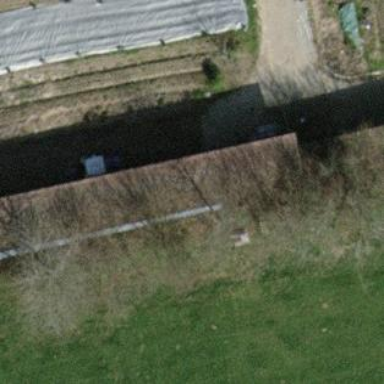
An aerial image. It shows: Farm auxiliary building.